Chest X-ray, PA view. Patient: 51 years old, sex F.
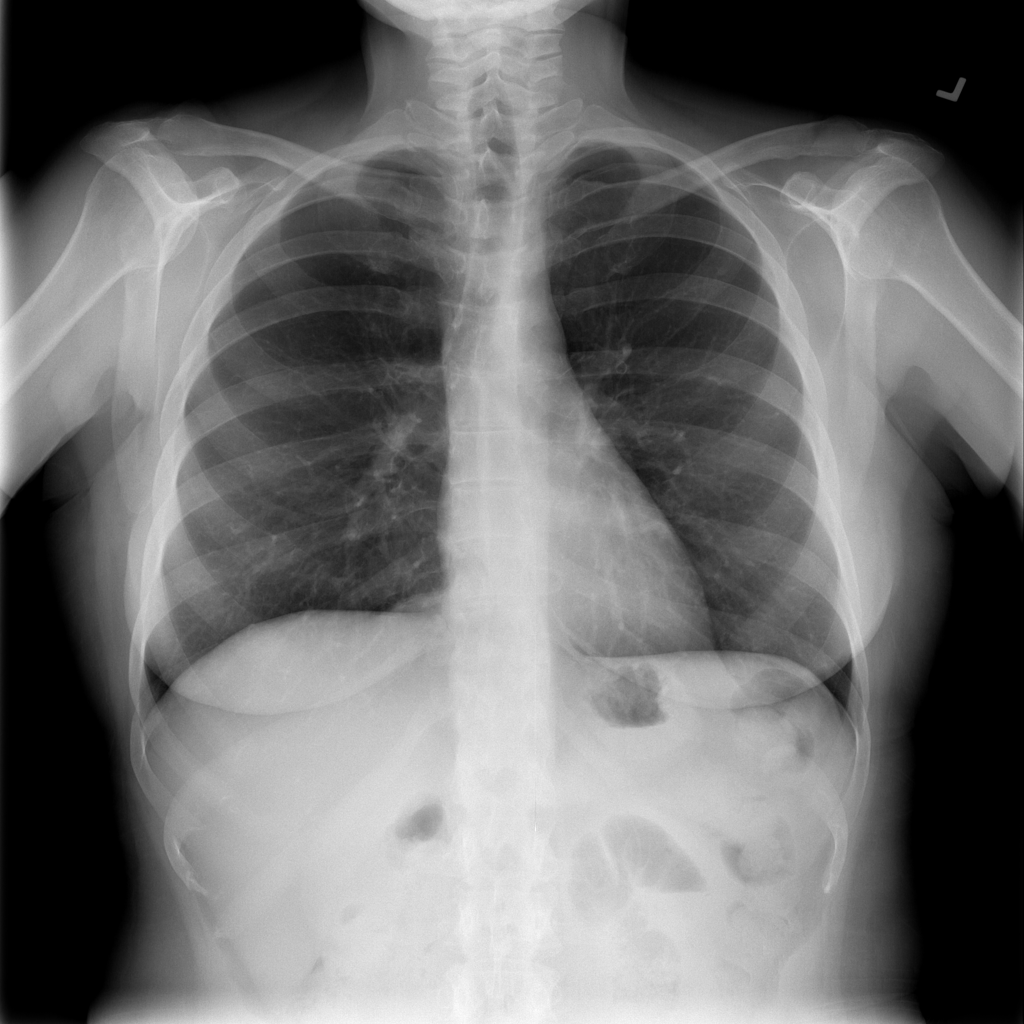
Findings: No Finding